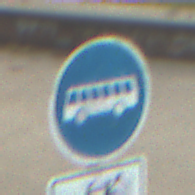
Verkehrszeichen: Busssonderstreifen
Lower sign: EinspurigeFahrzeugeFrei4
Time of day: MorningAfternoon
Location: Outdoor (Urban)
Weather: PartlyCloudy
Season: NotSpecified
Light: Natural